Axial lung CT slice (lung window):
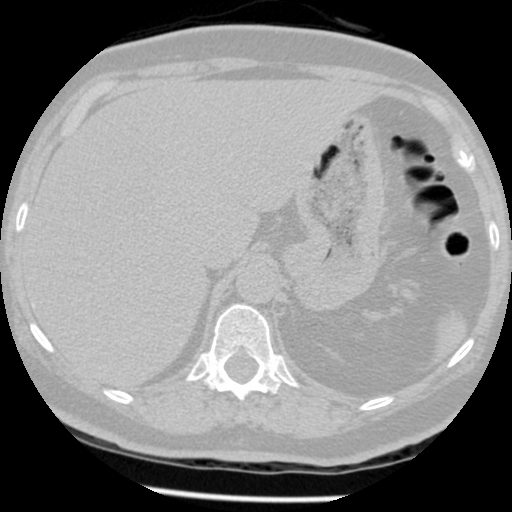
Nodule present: no